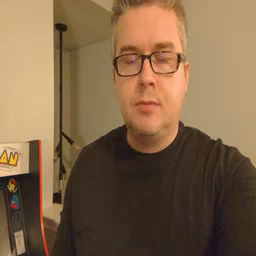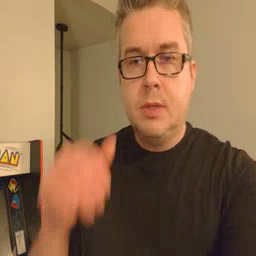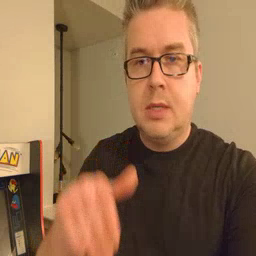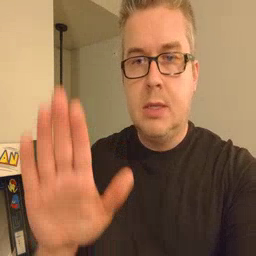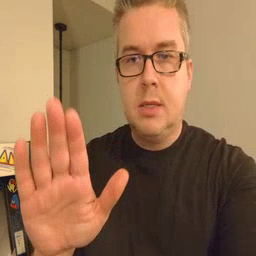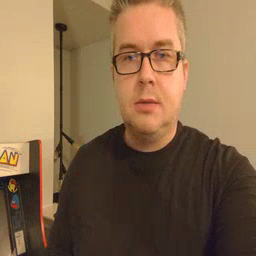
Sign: into